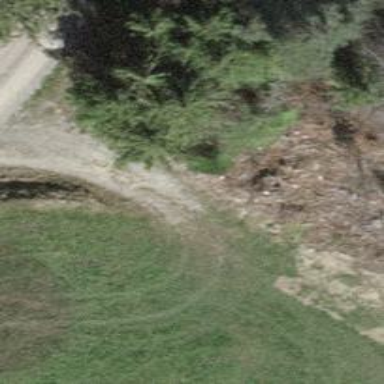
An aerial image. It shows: Pebblestone track with grade2 quality.